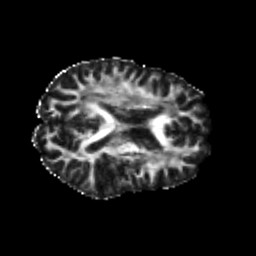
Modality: FA
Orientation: axial
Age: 20
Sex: female
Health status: healthy
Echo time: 0.074 s